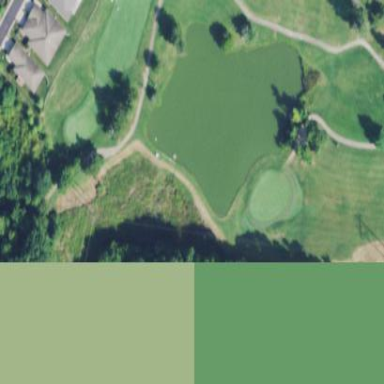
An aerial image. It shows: Picturesque scene of golf course with lateral water hazard.